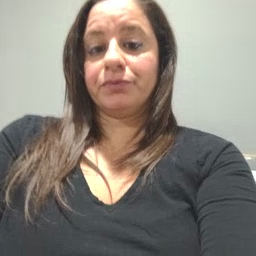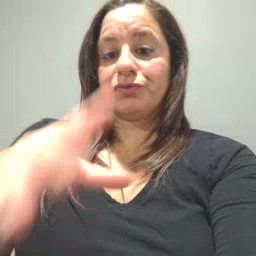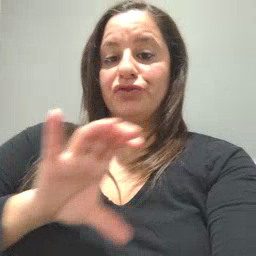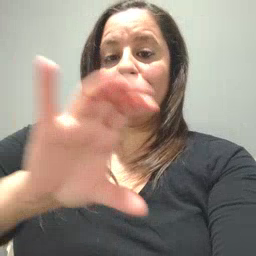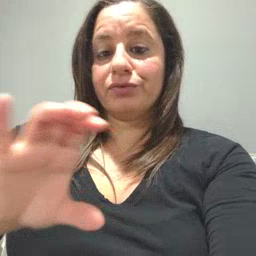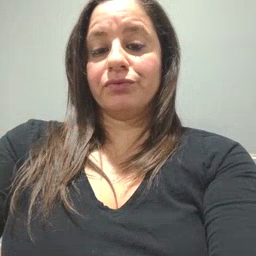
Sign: chocolate